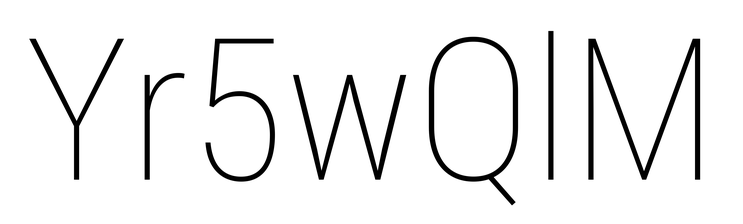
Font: Roboto_Condensed_Thin